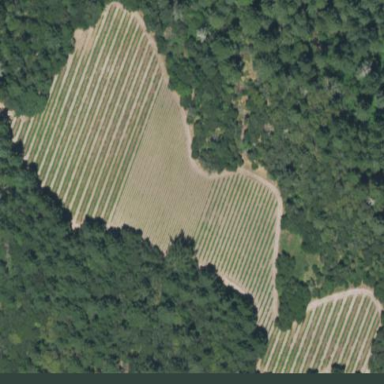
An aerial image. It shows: Vineyard with grape crops.